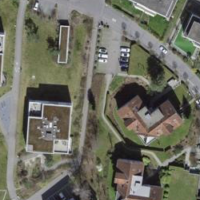
EUNIS habitat code: 55
Species observed at this site:
Menyanthes trifoliata